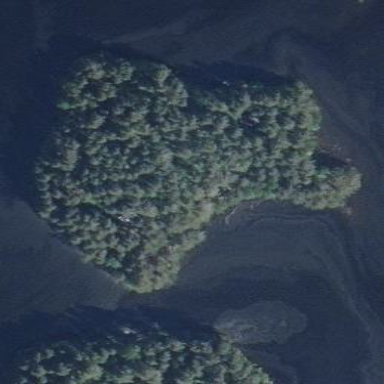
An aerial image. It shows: Islet.